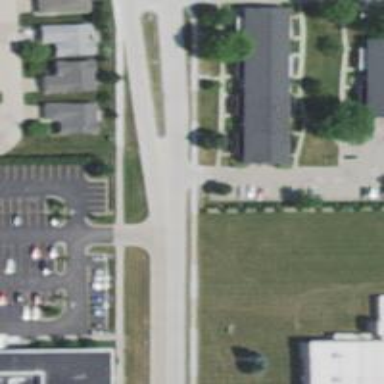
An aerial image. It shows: Unclassified road with separate sidewalk.